【题型】填空题　【知识点】解析几何　【难度】easy
已知点 $A$ 的坐标为 $(3,2)$，点 $F$ 为抛物线 $y^2 = 2x$ 的焦点，若点 $P$ 在此抛物线上移动，求 $|PA| + |PF|$ 取得最小值时点 $P$ 的坐标是\_\_\_\_\_\_\_\_.
【解答】
\noindent \textbf{【答案】} $(2,2)$

\vspace{0.2cm}
\noindent \textbf{【分析】} 根据抛物线的定义，把$|PA|+|PF|$转化为$|PA|+|PM|$，利用当$M,P,A$三点共线时，$|PA|+|PF|$取得最小值，把$y=2$代入抛物线$y^2=2x$解得$x$值，即得$P$的坐标.

\vspace{0.2cm}
\noindent \textbf{【详解】} 根据题意，作图如下，

设点$P$在其准线$x=-\dfrac{1}{2}$上的射影为$M$，
由抛物线的定义得$|PF|=|PM|$，
所以欲使$|PA|+|PF|$取得最小值，就是使$|PA|+|PM|$最小，
$\because |PA|+|PM|\geq |AM|=3+\dfrac{1}{2}=\dfrac{7}{2}$，当且仅当$M,P,A$三点共线时，等号成立.
即点$P$的纵坐标$y_0=2$，
设点$P$的横坐标为$x_0$，
$\because P(x_0,2)$为抛物线$y^2=2x$上的点，$\therefore x_0=2$，
所以点$P$的坐标为$(2,2)$.

故答案为：$\boldsymbol{(2,2)}$.

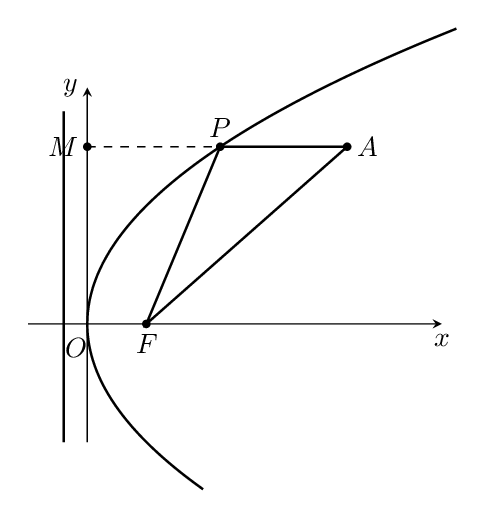